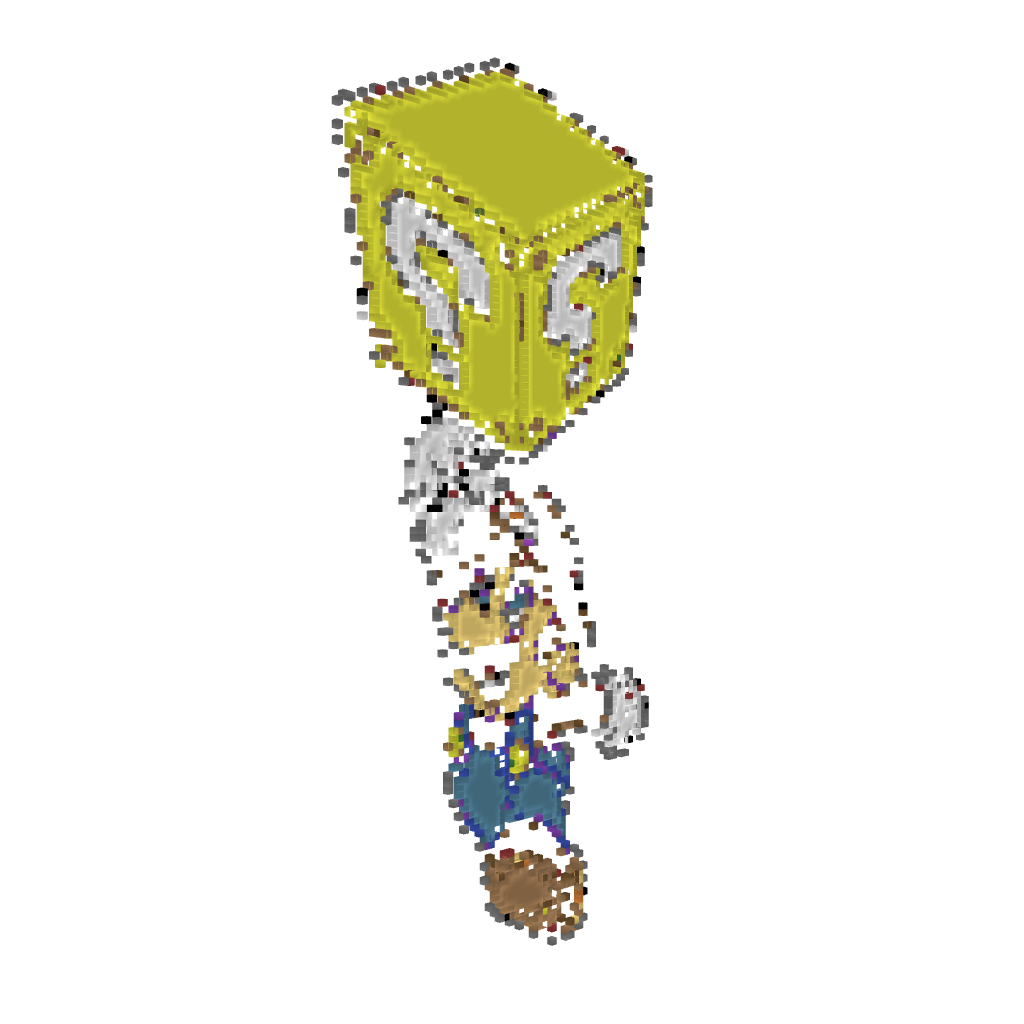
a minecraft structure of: Super Mario Block Punch (ErnieCIII) bad low quality